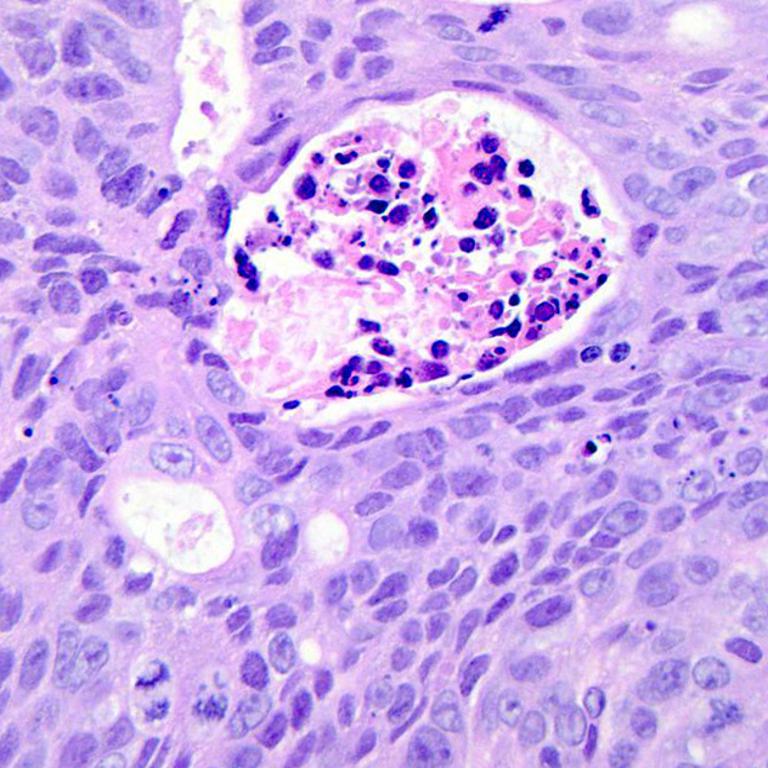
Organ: colon
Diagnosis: adenocarcinomas